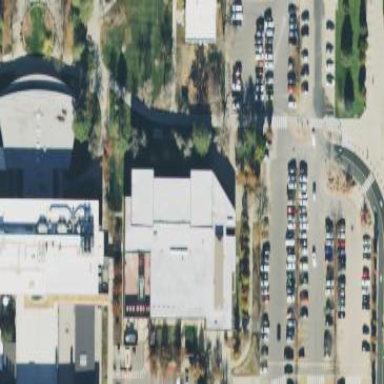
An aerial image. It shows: View of university building.